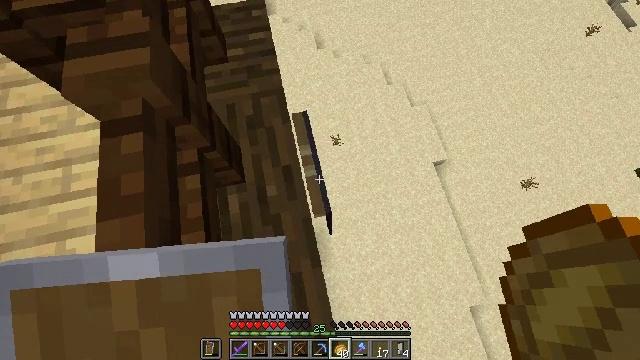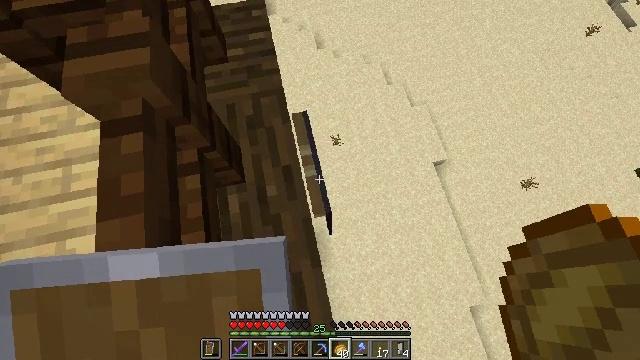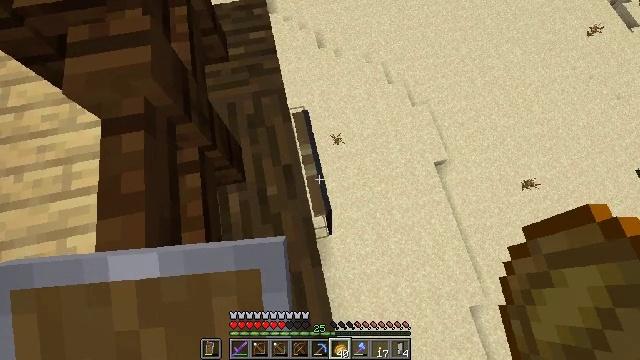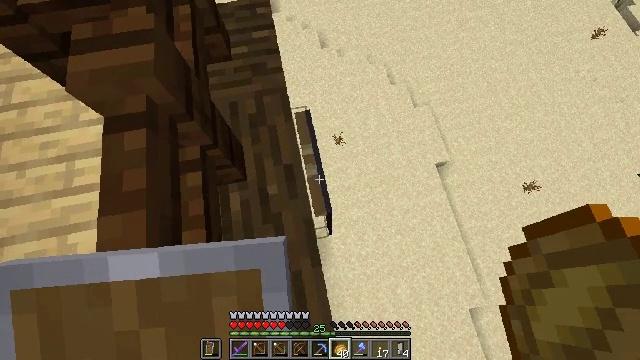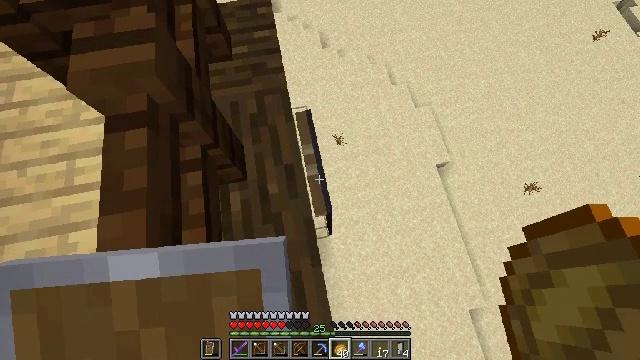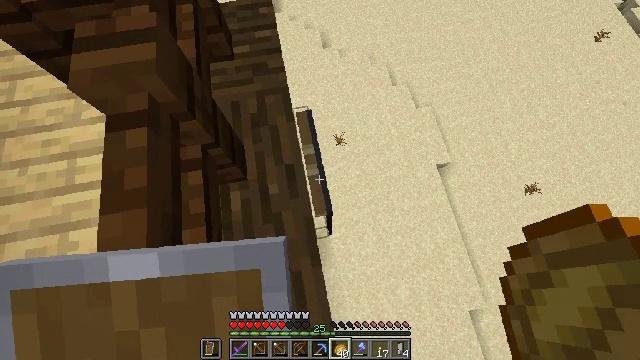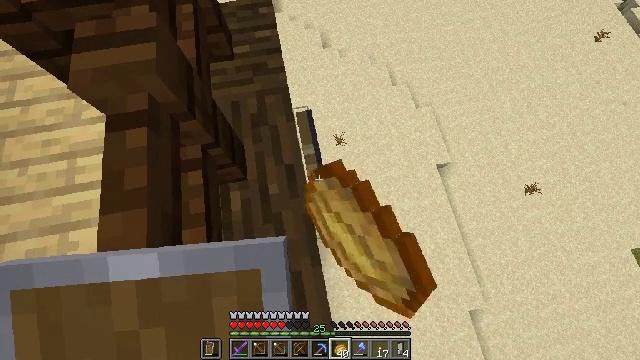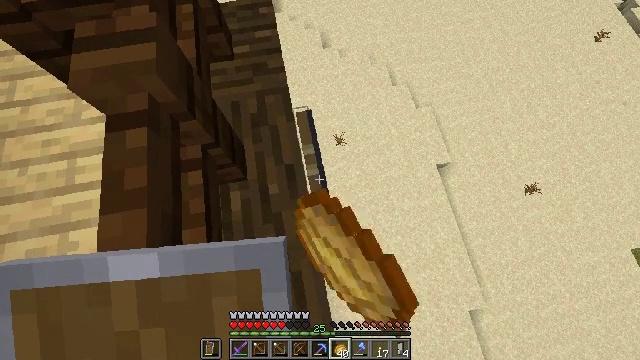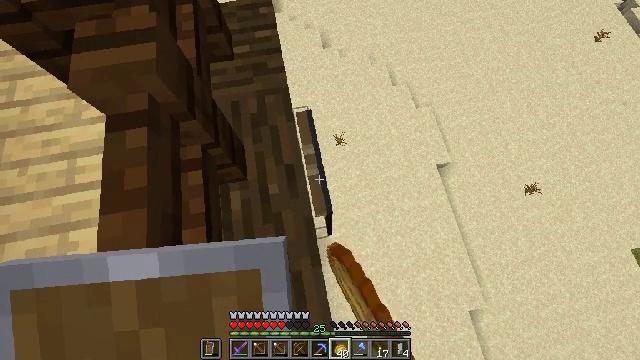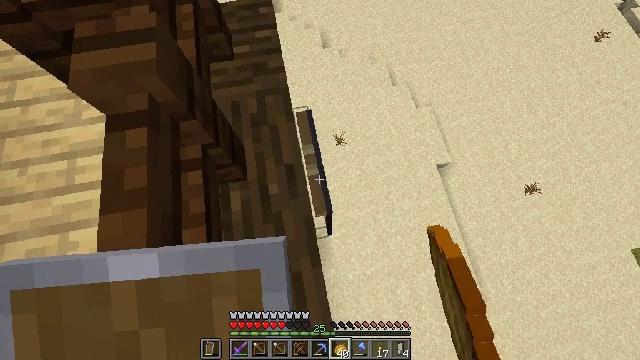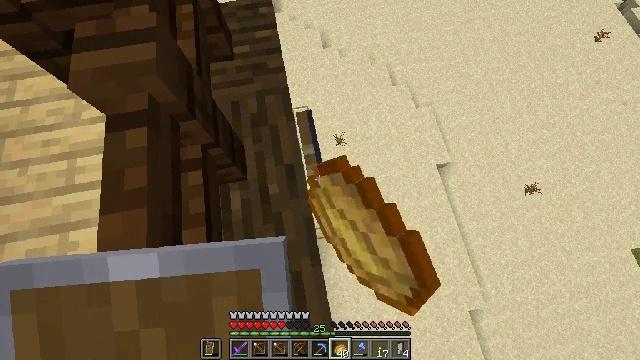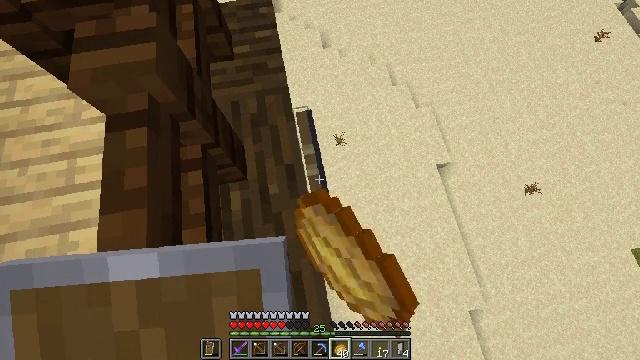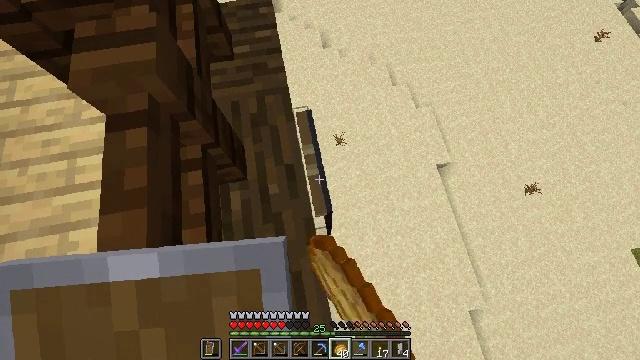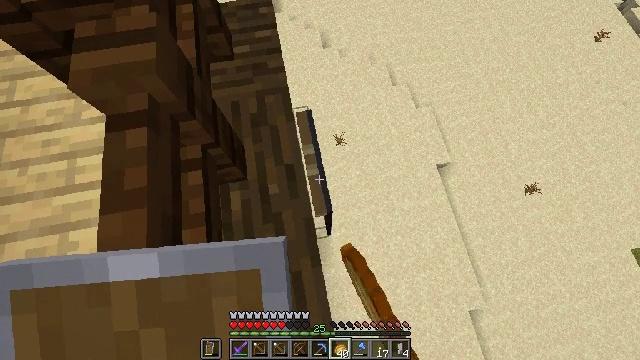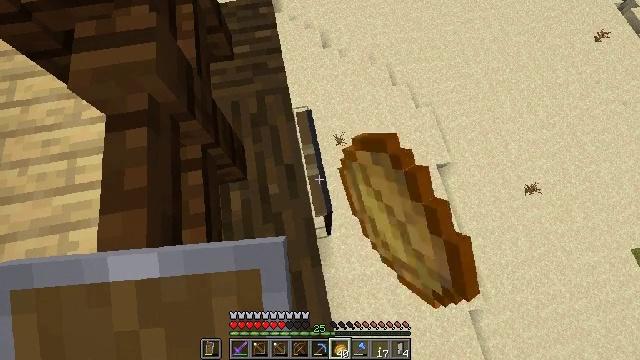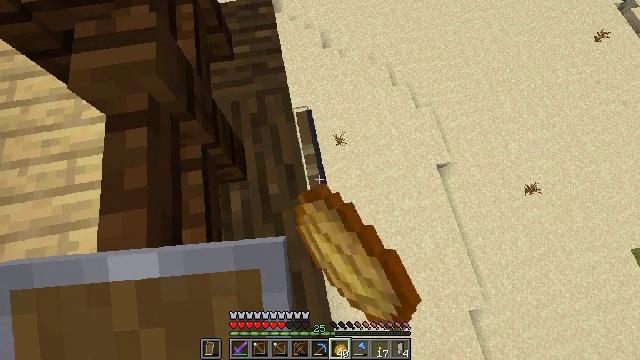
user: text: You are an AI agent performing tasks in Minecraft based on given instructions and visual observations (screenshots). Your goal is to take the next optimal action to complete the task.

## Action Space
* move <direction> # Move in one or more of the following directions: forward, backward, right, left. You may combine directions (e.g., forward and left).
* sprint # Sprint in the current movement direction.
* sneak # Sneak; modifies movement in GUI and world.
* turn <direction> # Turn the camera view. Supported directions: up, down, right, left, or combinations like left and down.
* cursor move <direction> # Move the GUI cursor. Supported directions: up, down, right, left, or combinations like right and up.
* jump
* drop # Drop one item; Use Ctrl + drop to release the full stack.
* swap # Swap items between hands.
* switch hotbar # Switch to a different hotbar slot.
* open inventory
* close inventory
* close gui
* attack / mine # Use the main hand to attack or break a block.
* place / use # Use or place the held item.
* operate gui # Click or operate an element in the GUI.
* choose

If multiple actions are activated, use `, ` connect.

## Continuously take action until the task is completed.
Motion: motion action
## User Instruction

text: Retrieve the white wall banner into your inventory.
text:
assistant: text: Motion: attack / mine
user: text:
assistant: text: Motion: no_op
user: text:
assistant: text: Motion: no_op
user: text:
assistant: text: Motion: no_op
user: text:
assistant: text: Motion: attack / mine
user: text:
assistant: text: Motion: attack / mine
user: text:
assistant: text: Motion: attack / mine
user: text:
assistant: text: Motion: attack / mine
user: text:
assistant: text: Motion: attack / mine
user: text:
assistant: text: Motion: attack / mine
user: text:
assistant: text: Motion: attack / mine
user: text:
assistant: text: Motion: attack / mine
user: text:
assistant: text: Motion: attack / mine
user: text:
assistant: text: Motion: attack / mine
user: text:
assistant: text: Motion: attack / mine
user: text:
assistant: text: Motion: attack / mine
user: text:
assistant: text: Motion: attack / mine
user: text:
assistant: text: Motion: attack / mine
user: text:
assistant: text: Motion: attack / mine
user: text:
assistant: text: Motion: attack / mine
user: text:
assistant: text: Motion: attack / mine
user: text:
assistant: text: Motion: attack / mine
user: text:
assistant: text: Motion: attack / mine
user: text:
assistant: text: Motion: attack / mine
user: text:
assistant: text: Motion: attack / mine
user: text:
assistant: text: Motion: attack / mine
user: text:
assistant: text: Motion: attack / mine
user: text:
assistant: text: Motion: attack / mine
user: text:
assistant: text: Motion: attack / mine
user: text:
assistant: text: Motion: attack / mine